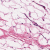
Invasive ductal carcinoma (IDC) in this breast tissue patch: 0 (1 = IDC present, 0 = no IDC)